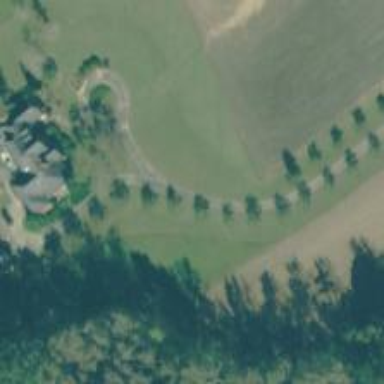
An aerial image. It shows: Driveway leading to service road.